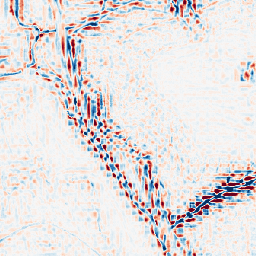
Category: wavelet
Decomposition family: wavelet_reverse_biorthogonal
Decomposition parameters: wavelet: rbio3.5
level: 3
Upsampling method: bspline
Upsampling parameters: scale: 4
Upsampling scale: 4